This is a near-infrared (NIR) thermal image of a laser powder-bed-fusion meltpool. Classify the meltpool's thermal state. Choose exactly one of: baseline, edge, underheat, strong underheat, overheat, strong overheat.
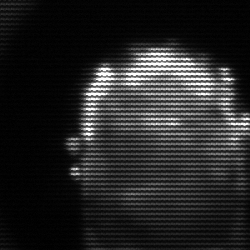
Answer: baseline